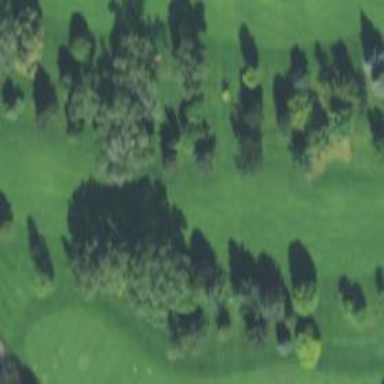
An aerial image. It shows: Grassy area designated as golf fairway.